Question: I need one in the left and the right. All configurations should be done by code. Screenshot:

Code:
'''
super.onCreate(savedInstanceState);
setContentView(R.layout.overview);
loadData();
TableLayout tl = (TableLayout)findViewById(R.id.tl);
TableRow tr = new TableRow(this);
TableRow tr2 = new TableRow(this);
tr.setLayoutParams(new ViewGroup.LayoutParams(LayoutParams.FILL_PARENT, LayoutParams.WRAP_CONTENT));
//tr2.setLayoutParams(new ViewGroup.LayoutParams(LayoutParams.FILL_PARENT, LayoutParams.WRAP_CONTENT));
//tr2.setLayoutParams(new ViewGroup.LayoutParams(L., LayoutParams.WRAP_CONTENT));
TextView tv = new TextView(this);
TextView tv2 = new TextView(this);
//tv.se
tv.setGravity(Gravity.LEFT);
tv2.setGravity(Gravity.RIGHT);
tv.setText("Test");
tv2.setText("Test");
//tv.setLayoutParams(new TableLayout.LayoutParams(LayoutParams.FILL_PARENT, LayoutParams.WRAP_CONTENT, 1f));
//tv.setLayoutParams(new TableLayout.LayoutParams(LayoutParams.WRAP_CONTENT, LayoutParams.WRAP_CONTENT, 1f));
tv2.setLayoutParams(new TableLayout.LayoutParams(LayoutParams.FILL_PARENT, LayoutParams.WRAP_CONTENT, 1f));
//tv.setTextSize(50);
//tv2.setTextSize(50);
tr.addView(tv);
tr.addView(tv2);
//tl.addView(tr);
//setContentView(tl);
tl.addView(tr, new TableLayout.LayoutParams(
LayoutParams.WRAP_CONTENT,
LayoutParams.WRAP_CONTENT));
}
'''
Layout:
'''
<TableLayout
xmlns:android="http://schemas.android.com/apk/res/android"
android:layout_width="fill_parent"
android:layout_height="fill_parent"
android:id="@+id/tl"
android:stretchColumns="*">
</TableLayout>
'''
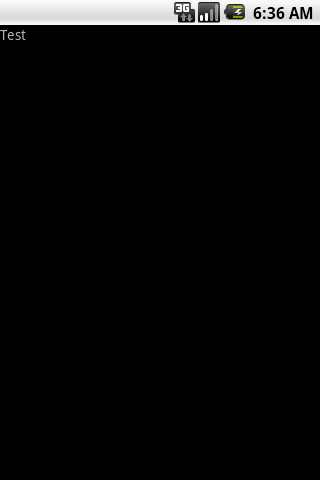
Answer: I think you have to use:
'''
android:stretchColumns="0,1"
'''
Great Example can be found <URL>
do this:
> remove 1f from tv2 layoutparams.tl.addView(tr, new TableLayout.LayoutParams(
LayoutParams.FILL_PARENT,
LayoutParams.WRAP_CONTENT));
this may solve you problem according to given link.